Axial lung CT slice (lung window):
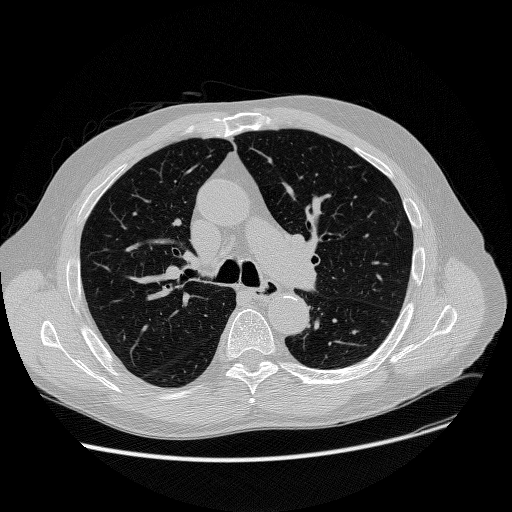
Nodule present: no